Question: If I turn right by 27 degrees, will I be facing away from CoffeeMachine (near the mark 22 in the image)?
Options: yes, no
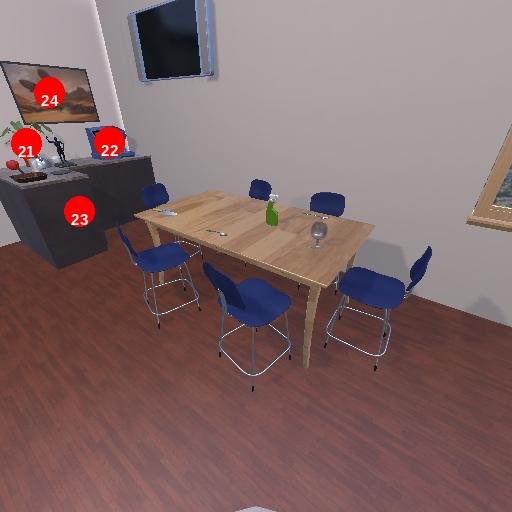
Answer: yes